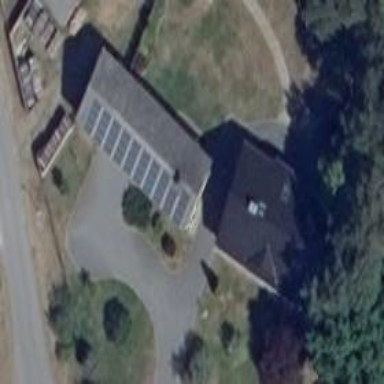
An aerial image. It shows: Solar-powered generator using photovoltaic technology. This small installation generates electricity through solar photovoltaic panels.